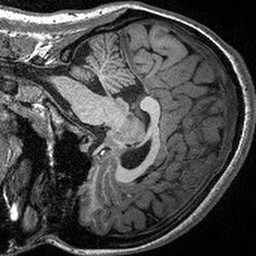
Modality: T1w
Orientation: sagittal
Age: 19
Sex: female
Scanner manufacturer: siemens
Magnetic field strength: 3 T
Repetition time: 2.3 s
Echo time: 0.00298 s